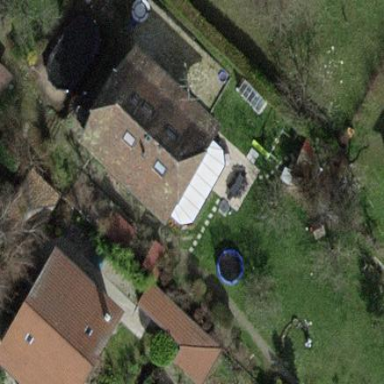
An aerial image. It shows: Garden surrounded by fence.